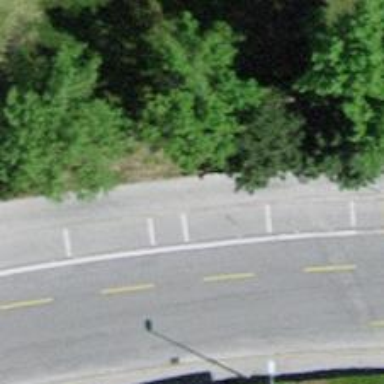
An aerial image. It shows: Sidewalk.